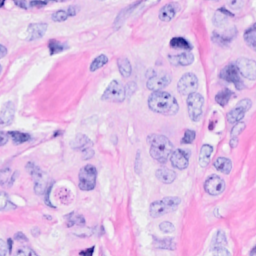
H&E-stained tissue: Breast